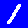
Digit: 1